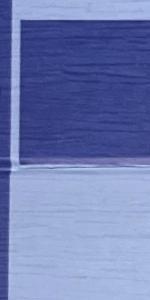
Label: Empty